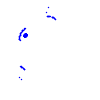
Particle: pion